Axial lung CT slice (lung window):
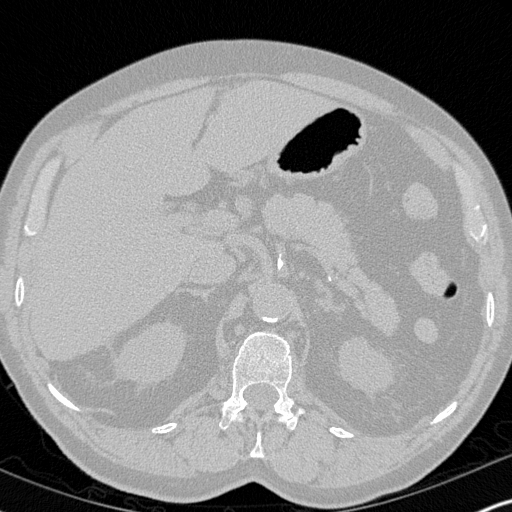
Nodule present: no